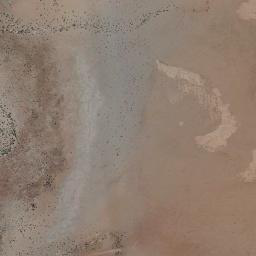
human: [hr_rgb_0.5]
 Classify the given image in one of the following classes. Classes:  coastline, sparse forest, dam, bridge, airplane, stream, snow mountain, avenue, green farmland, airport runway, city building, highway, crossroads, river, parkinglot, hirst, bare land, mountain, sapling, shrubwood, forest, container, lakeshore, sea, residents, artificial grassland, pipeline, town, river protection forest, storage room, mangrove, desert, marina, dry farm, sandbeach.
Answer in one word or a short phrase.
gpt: desert